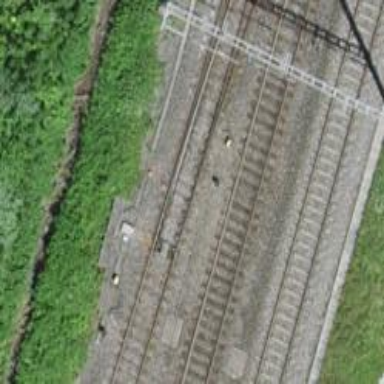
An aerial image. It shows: Railway switch.